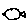
Label: fish